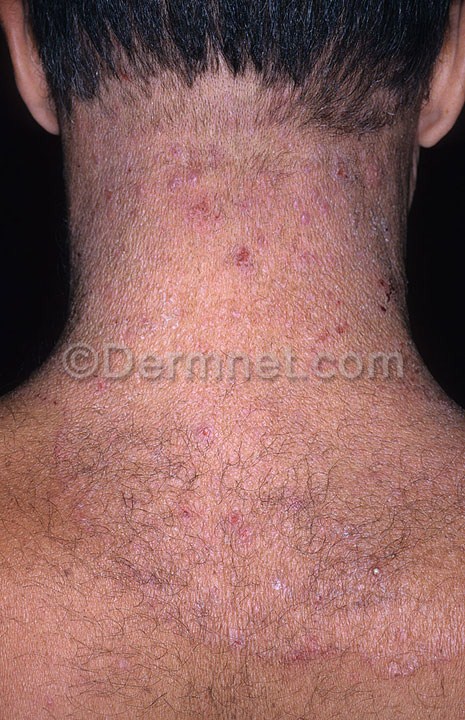
Disease: Tinea Ringworm Candidiasis and other Fungal Infections